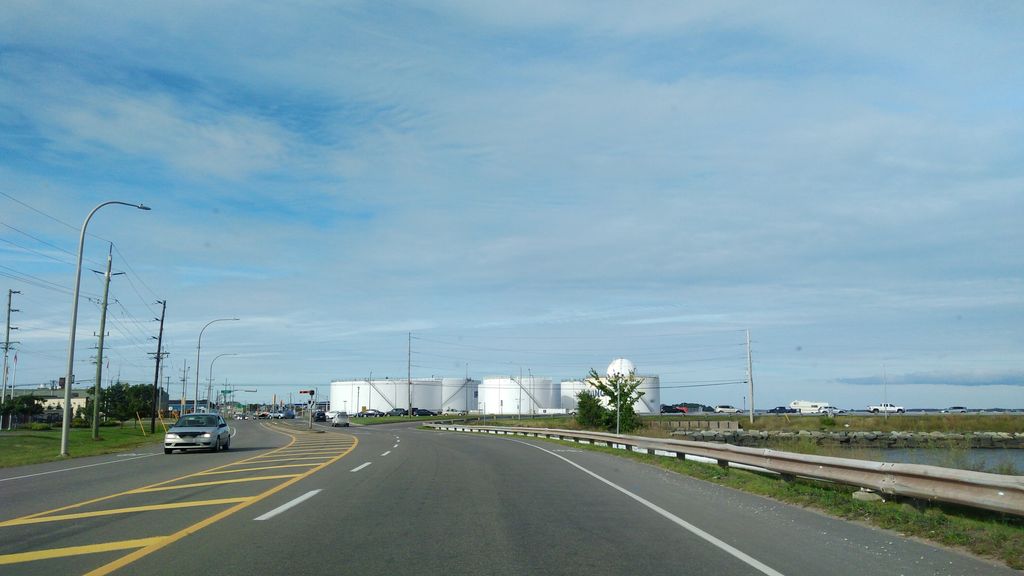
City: charlottetown